Question: I have my logo (an image inside a div) with these properties in 'jade'-
'style="opacity:1;filter:alpha(opacity=100);display:block;border-bottom: thick solid #000000;background:rgba(255, 255, 255, .8)"'
This div is on the page top and a report displayed as the main content. I am using 'stickyjs' to keep the logo fixed on scrolling down the page.
But, when i scroll down, the page content behind the logo is not hidden and is visible as text behind the image as,

How can i set options for 'background-color', to hide the text contents lying underneath?
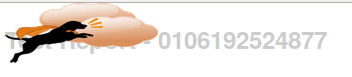
Answer: Ok, without knowing your site architecture, here's a sample of what you could do...
<URL>
'''
<div id="main">
<div id="header">
<img src="http://www.myiconfinder.com/uploads/iconsets/256-256-1c93adf1d2e3c02dcb629a40fb065e81.png" />
</div>
<div id="content">
<p>This is the body content.</p>
...
<p>
<p>This is the body content.</p>
</div>
</div>
'''
'''
#header {
height: 60px;
width: 100%;
position: fixed; /* Keeps the header fixed at the top of the page */
top:0;
z-index: 10;
background-color: #fff; /* opaque background to hide text */
margin: 0;
padding: 0;
}
#header img {
height: 100%;
}
#content {
position: absolute; /* begin content beneath header */
top: 55px;
z-index: -1; /* hide the body text */
}
'''
You don't need JS to fix a header at the top of the page. I'd suggest simplifying and using CSS positioning to make sure the header bar stays at the top of the page.